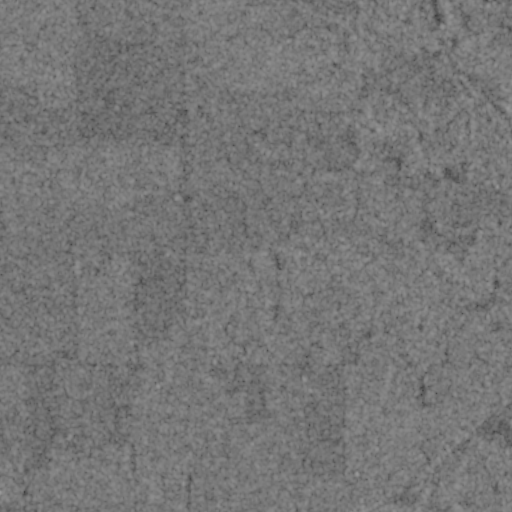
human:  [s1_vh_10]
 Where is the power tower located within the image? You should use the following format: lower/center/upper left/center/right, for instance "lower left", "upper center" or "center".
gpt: The power tower is located in the lower left of the image.
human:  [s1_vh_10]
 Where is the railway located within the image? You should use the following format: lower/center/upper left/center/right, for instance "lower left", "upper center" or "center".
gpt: The railway is located in the lower right of the image.
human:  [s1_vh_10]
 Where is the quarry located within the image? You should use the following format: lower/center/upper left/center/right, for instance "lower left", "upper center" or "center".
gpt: There is no quarry in the image.

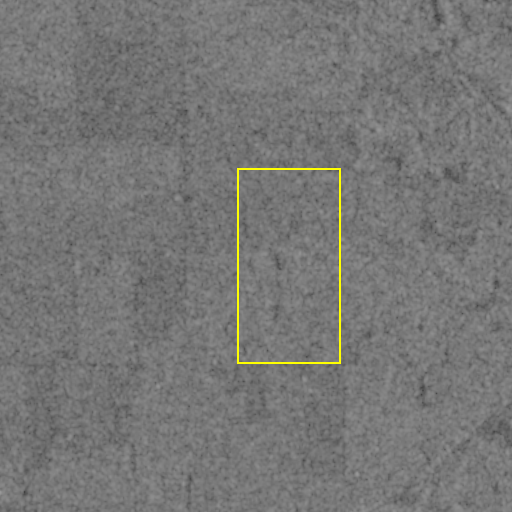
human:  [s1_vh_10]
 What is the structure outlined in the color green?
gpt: There is no green outline.
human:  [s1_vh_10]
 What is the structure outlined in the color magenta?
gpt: There is no structure outlined in magenta.